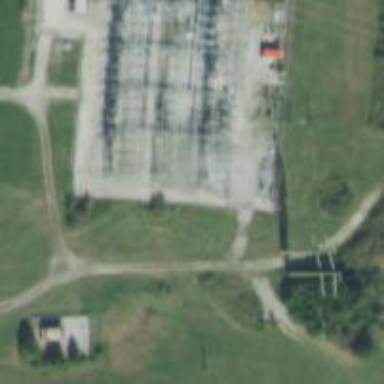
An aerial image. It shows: Lattice structure power pole.